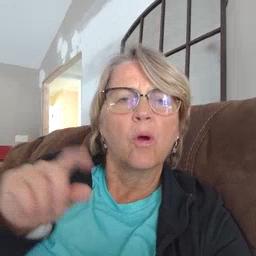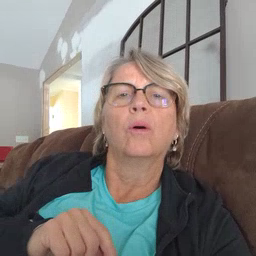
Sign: where